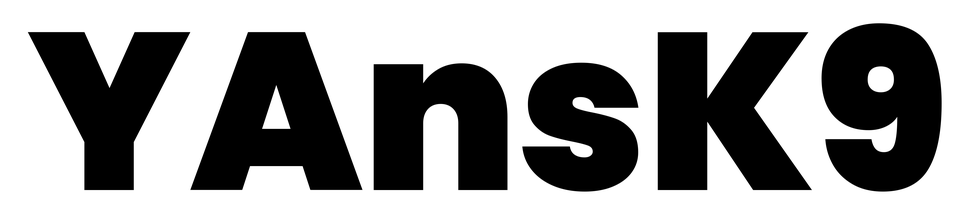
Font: Poppins-Black